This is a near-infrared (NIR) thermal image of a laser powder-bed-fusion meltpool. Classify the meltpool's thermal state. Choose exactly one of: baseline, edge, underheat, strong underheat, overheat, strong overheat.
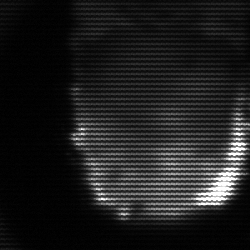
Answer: baseline